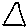
Label: triangle